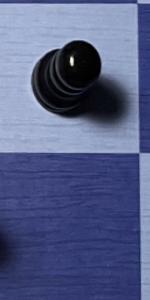
Label: Empty